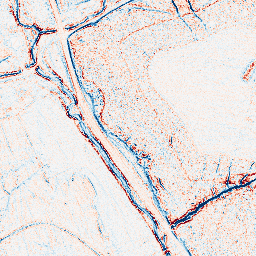
Category: edge_preserving
Decomposition family: anisotropic_diffusion
Decomposition parameters: iterations: 10
kappa: 50
gamma: 0.05
Upsampling method: regularized
Upsampling parameters: scale: 4
lambda_reg: 0.01
Upsampling scale: 4